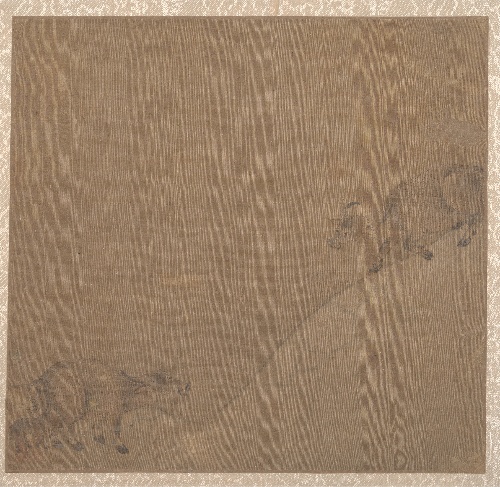
Artist: Unidentified artist
Object type: Album leaf
Classification: Paintings
Medium: Album leaf; ink on silk
Culture: China
Period: Song dynasty (?) (960–1279)
Dimensions: 9 1/8 x 9 1/2 in. (23.2 x 24.1 cm)
Department: Asian Art
Credit line: Gift of Mrs. Cole Porter, 1951
Accession year: 1951
Repository: Metropolitan Museum of Art, New York, NY
Tags: Buffalos